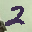
Label: 2